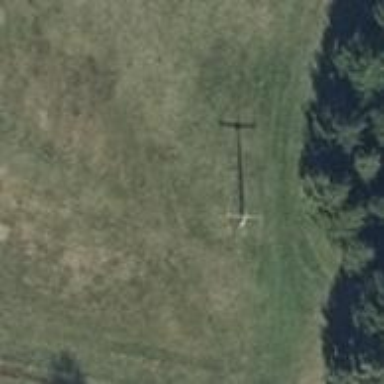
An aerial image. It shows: Minor power line.